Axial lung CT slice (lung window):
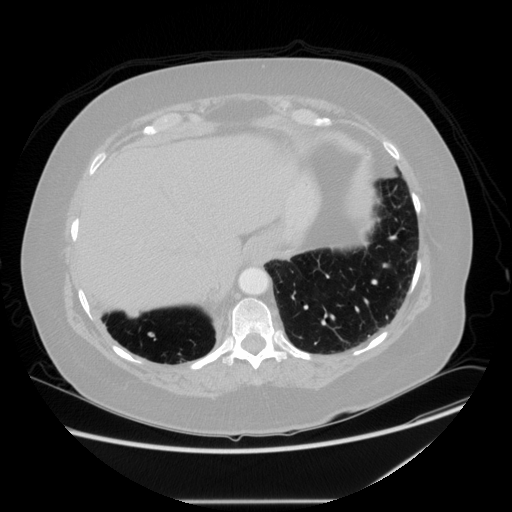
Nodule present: no